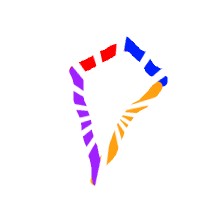
Shape: kite